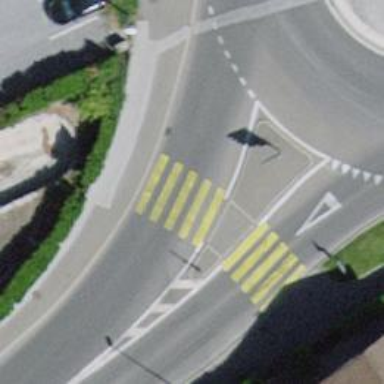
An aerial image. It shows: Marked footway crossing with asphalt surface. There is crossing island present.